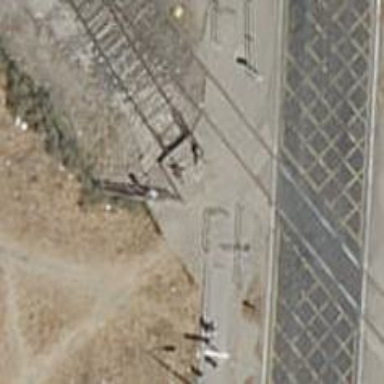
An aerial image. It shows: Uncontrolled railway crossing with double half barrier.